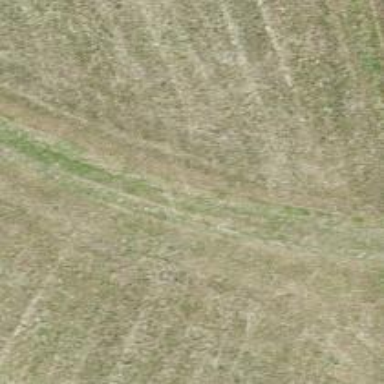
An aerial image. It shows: Grassy track with grade3 tracktype.